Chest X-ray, PA view. Patient: 47 years old, sex M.
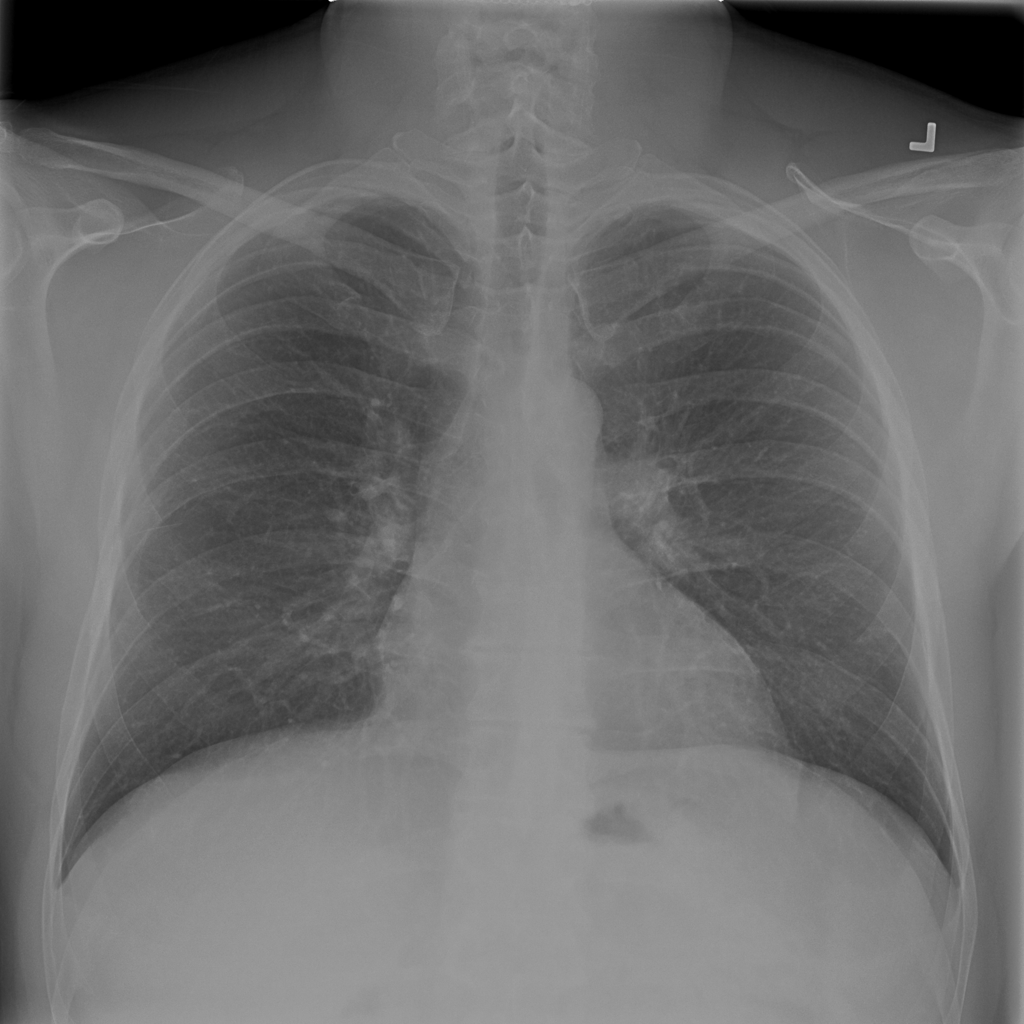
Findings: No Finding